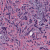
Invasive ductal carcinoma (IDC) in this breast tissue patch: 1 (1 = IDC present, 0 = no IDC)